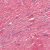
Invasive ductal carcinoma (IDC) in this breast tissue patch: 1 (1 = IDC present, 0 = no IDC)